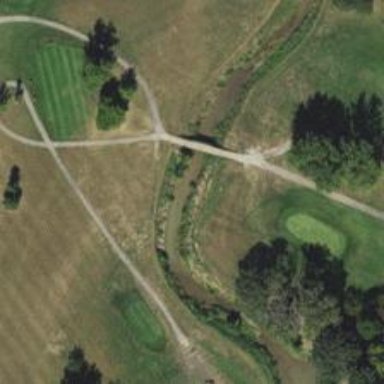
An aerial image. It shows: Path used for both walking and golf.